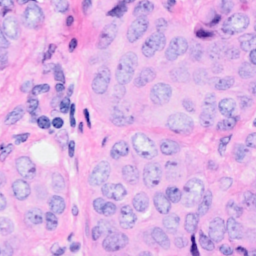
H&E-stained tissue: Breast